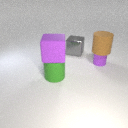
small purple rubber cylinder behind large green rubber cylinder